Current action and preconditions to check: path_clear

Your task: For each precondition in the list above, predict whether it will hold at this action.

Consider the current scene as observed from the mobile robot's camera, and analyze the predicted future states of all dynamic agents (e.g., people, animals, vehicles, or any moving entities) within the NEXT SECOND.

IMPORTANT: Only answer "very likely" if you are absolutely certain—based on strong, clear evidence—that a dynamic agent will violate the precondition in the predicted future state. Do NOT answer "very likely" for unlikely, ambiguous, or low-probability risks.

Ask yourself for each precondition: Is there a high probability, with clear and convincing evidence, that the predicted future states of any dynamic agent will interfere with the predicted future state of the currently executing action within the NEXT SECOND, causing that precondition to fail?

Assess the risk level based on these predictions. Use "likely" or "very likely" if motions create a clear risk of interference.

Use "neutral" or "improbable" if agents are nearby but their predicted paths are clearly diverging or non-conflicting.

Failure Risk Categories: "very improbable", "improbable", "neutral", "likely", "very likely"

Answer Format: Output ONLY the probability_of_failure value from these categories: "very improbable", "improbable", "neutral", "likely", "very likely"

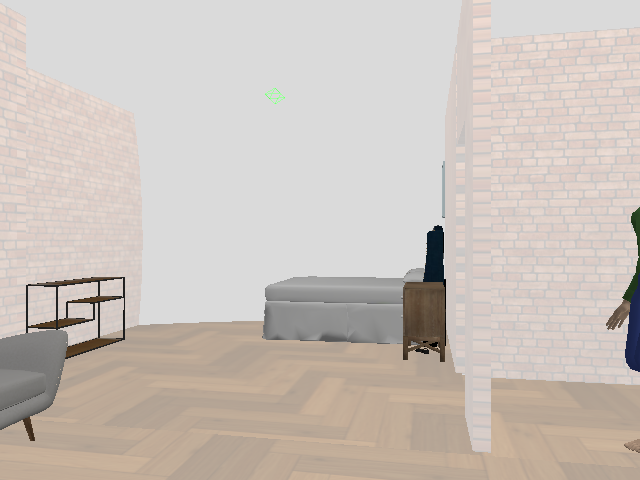

Answer: neutral